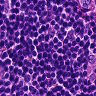
Metastatic tissue present: no